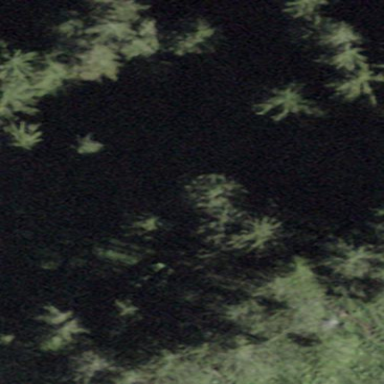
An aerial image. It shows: Forest area.